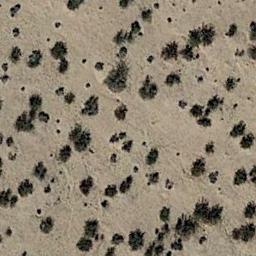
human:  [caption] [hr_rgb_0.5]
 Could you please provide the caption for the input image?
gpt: Some disconnected chaparrals grow in the desert .

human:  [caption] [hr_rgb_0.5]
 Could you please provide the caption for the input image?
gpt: The chaparral is consist of some bushes on the desert .

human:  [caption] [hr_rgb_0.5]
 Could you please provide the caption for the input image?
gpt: Chaparral is evenly distributed on the sand .

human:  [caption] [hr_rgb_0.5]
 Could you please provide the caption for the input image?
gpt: There are several trees and some weeds in this desert .

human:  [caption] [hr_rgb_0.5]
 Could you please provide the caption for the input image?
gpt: The chaparral is scattered and sparse .